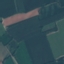
Land use / land cover class: AnnualCrop